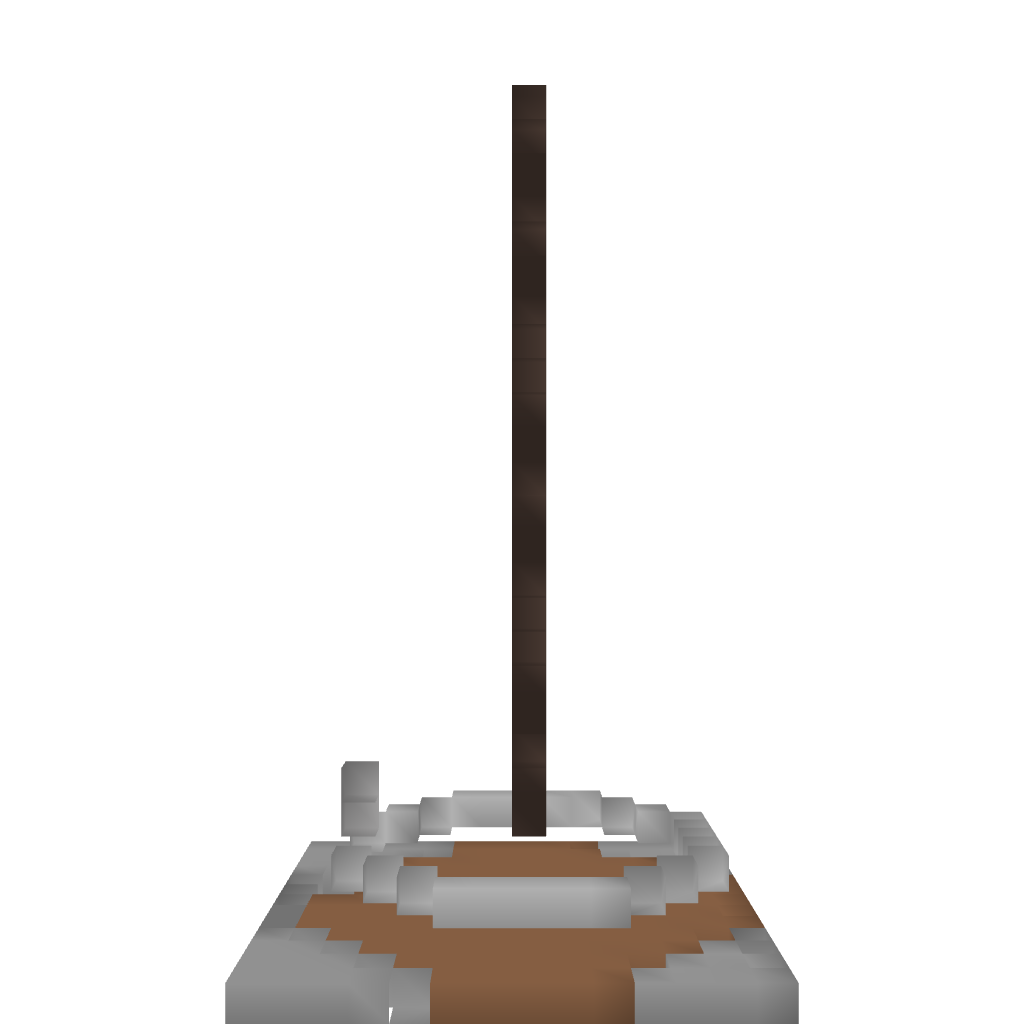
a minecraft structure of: Quartz Guard Tower